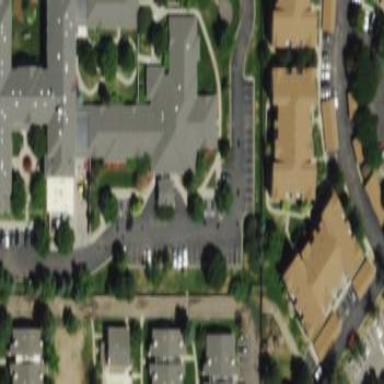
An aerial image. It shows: Nursing home building.